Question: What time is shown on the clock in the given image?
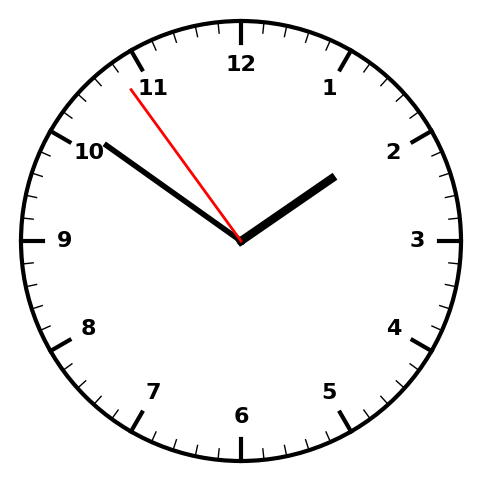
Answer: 01:50:54